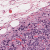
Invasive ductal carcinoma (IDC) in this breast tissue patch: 1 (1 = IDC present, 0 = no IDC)